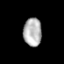
Tissue: prostate
Cell type: T cells
Senescence score: 0.3405
Nuclear area (px): 505
Mean DAPI intensity: 178.913